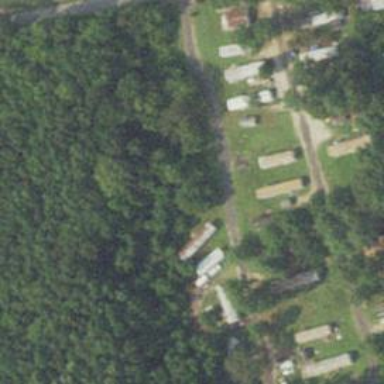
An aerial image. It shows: Residential area with mobile homes.